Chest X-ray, AP view. Patient: 60 years old, sex M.
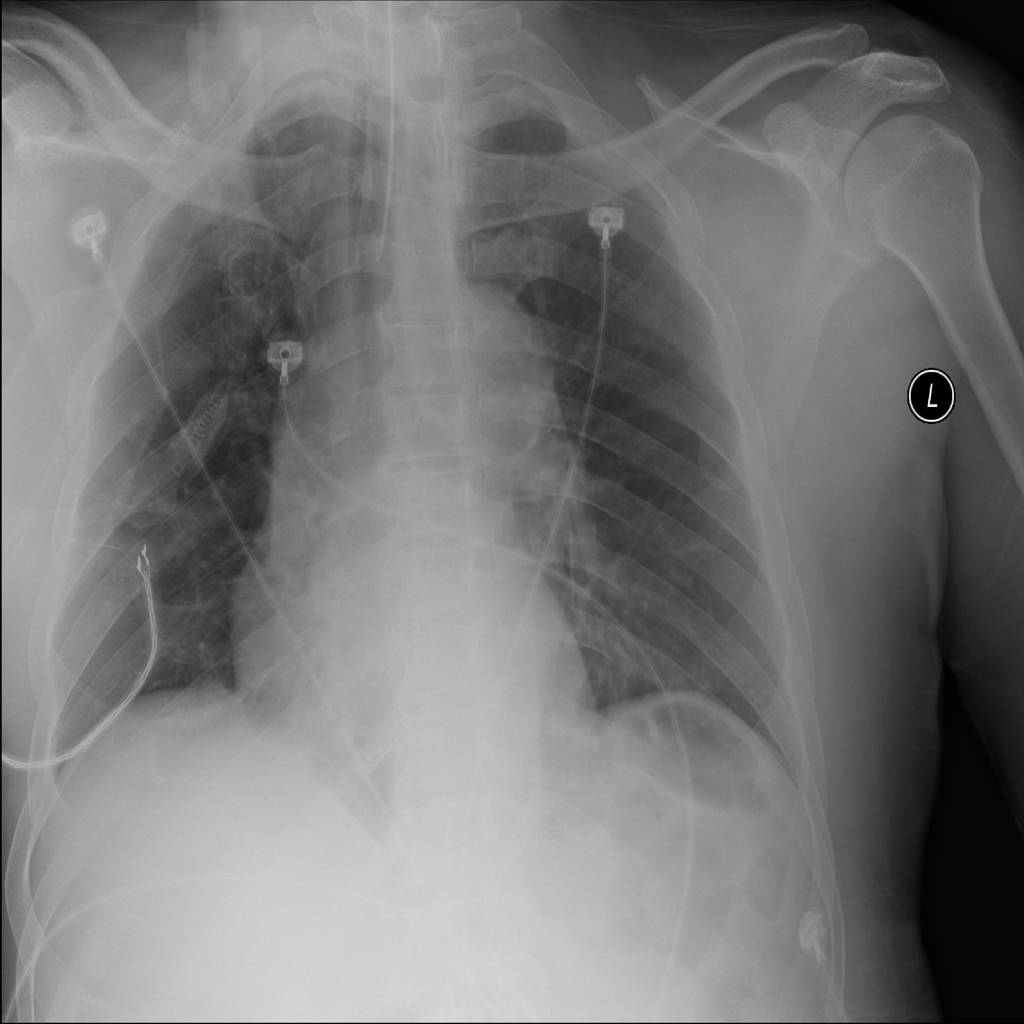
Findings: No Finding